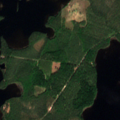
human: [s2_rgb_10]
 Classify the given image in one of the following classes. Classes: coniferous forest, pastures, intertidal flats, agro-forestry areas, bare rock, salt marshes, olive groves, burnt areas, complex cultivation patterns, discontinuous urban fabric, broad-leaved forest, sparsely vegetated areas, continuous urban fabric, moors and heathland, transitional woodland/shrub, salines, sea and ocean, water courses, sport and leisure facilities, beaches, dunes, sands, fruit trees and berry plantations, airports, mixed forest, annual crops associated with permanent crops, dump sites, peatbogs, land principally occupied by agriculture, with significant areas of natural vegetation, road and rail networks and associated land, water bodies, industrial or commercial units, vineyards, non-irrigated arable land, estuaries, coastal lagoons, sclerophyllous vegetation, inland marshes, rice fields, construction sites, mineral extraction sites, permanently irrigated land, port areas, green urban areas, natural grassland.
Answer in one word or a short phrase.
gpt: coniferous forest, water bodies